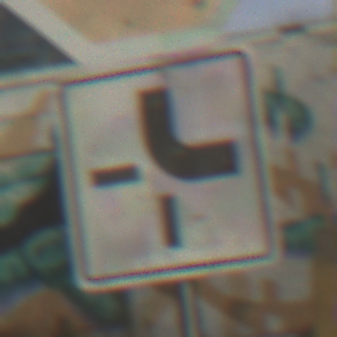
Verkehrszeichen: VerlaufVorfahrtsstrasse4
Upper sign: Stop
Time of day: MorningAfternoon
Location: Outdoor (Urban)
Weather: PartlyCloudy
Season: NotSpecified
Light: Natural